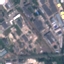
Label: Industrial